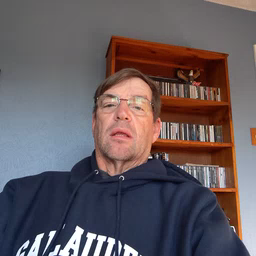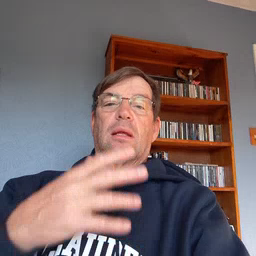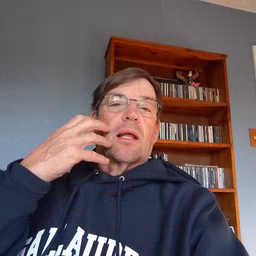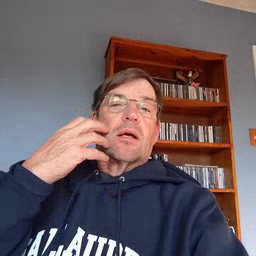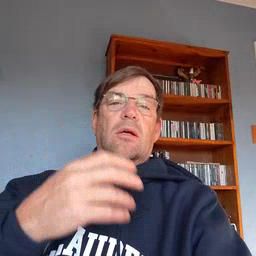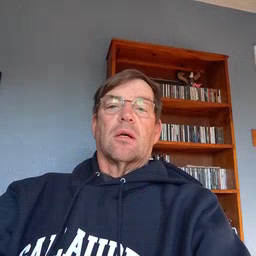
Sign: tiger